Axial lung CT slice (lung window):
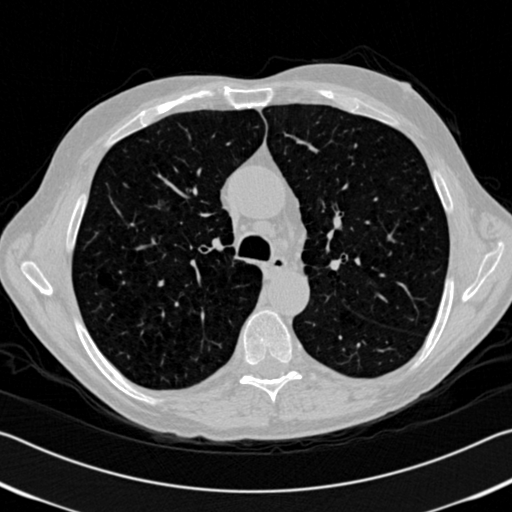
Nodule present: no